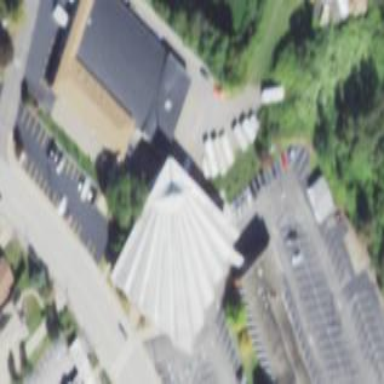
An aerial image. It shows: Building that is place of worship.